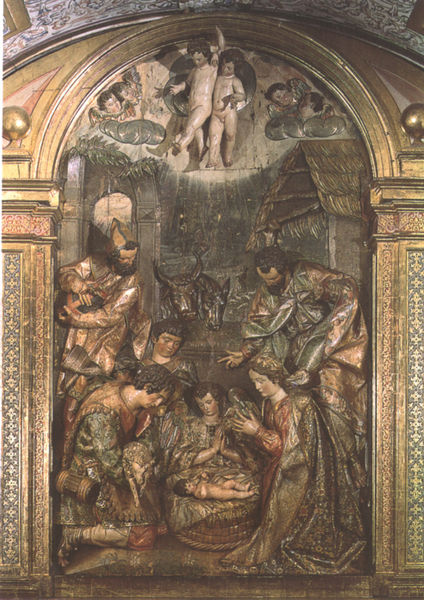
Titel: Retabel mit der Anbetung der Hirten
Künstler: Gregorio Fernández
Standort: Burgos, Santa María la Real de Las Huelgas (EU - E)
Schlagwörter: mann, wolken, frauen, menschen, frau, holz, männer, dach, haus, tier, wolke, muster, bart, arm, falten, hütte, kirche, gold, kind, esel, fliegen, rund, engel, putte, putto, relief, bogen, rind, pilaster, nische, lamm, schaf, strohdach, vergoldet, stern, strahlen, knien, kugeln, beten, altar, schnitzerei, christus, jesus, mittelalter, andacht, knieen, stall, könige, heilig, putten, maria, anbetung, jerusalem, ochse, stier, hirte, hirten, putti, weise, vergoldung, christi, josef, joseph, geburt, krippe, säugling, weihnachten, ochs, geburt christi, gabriel, caspar, morgenland, dezember, bildschnitzerei, balthasar, kaspar, melchior, christkind, krche, jodeph, die weisen aus dem morgenland, hüsste